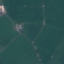
Label: Pasture